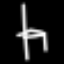
Label: chair